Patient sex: M
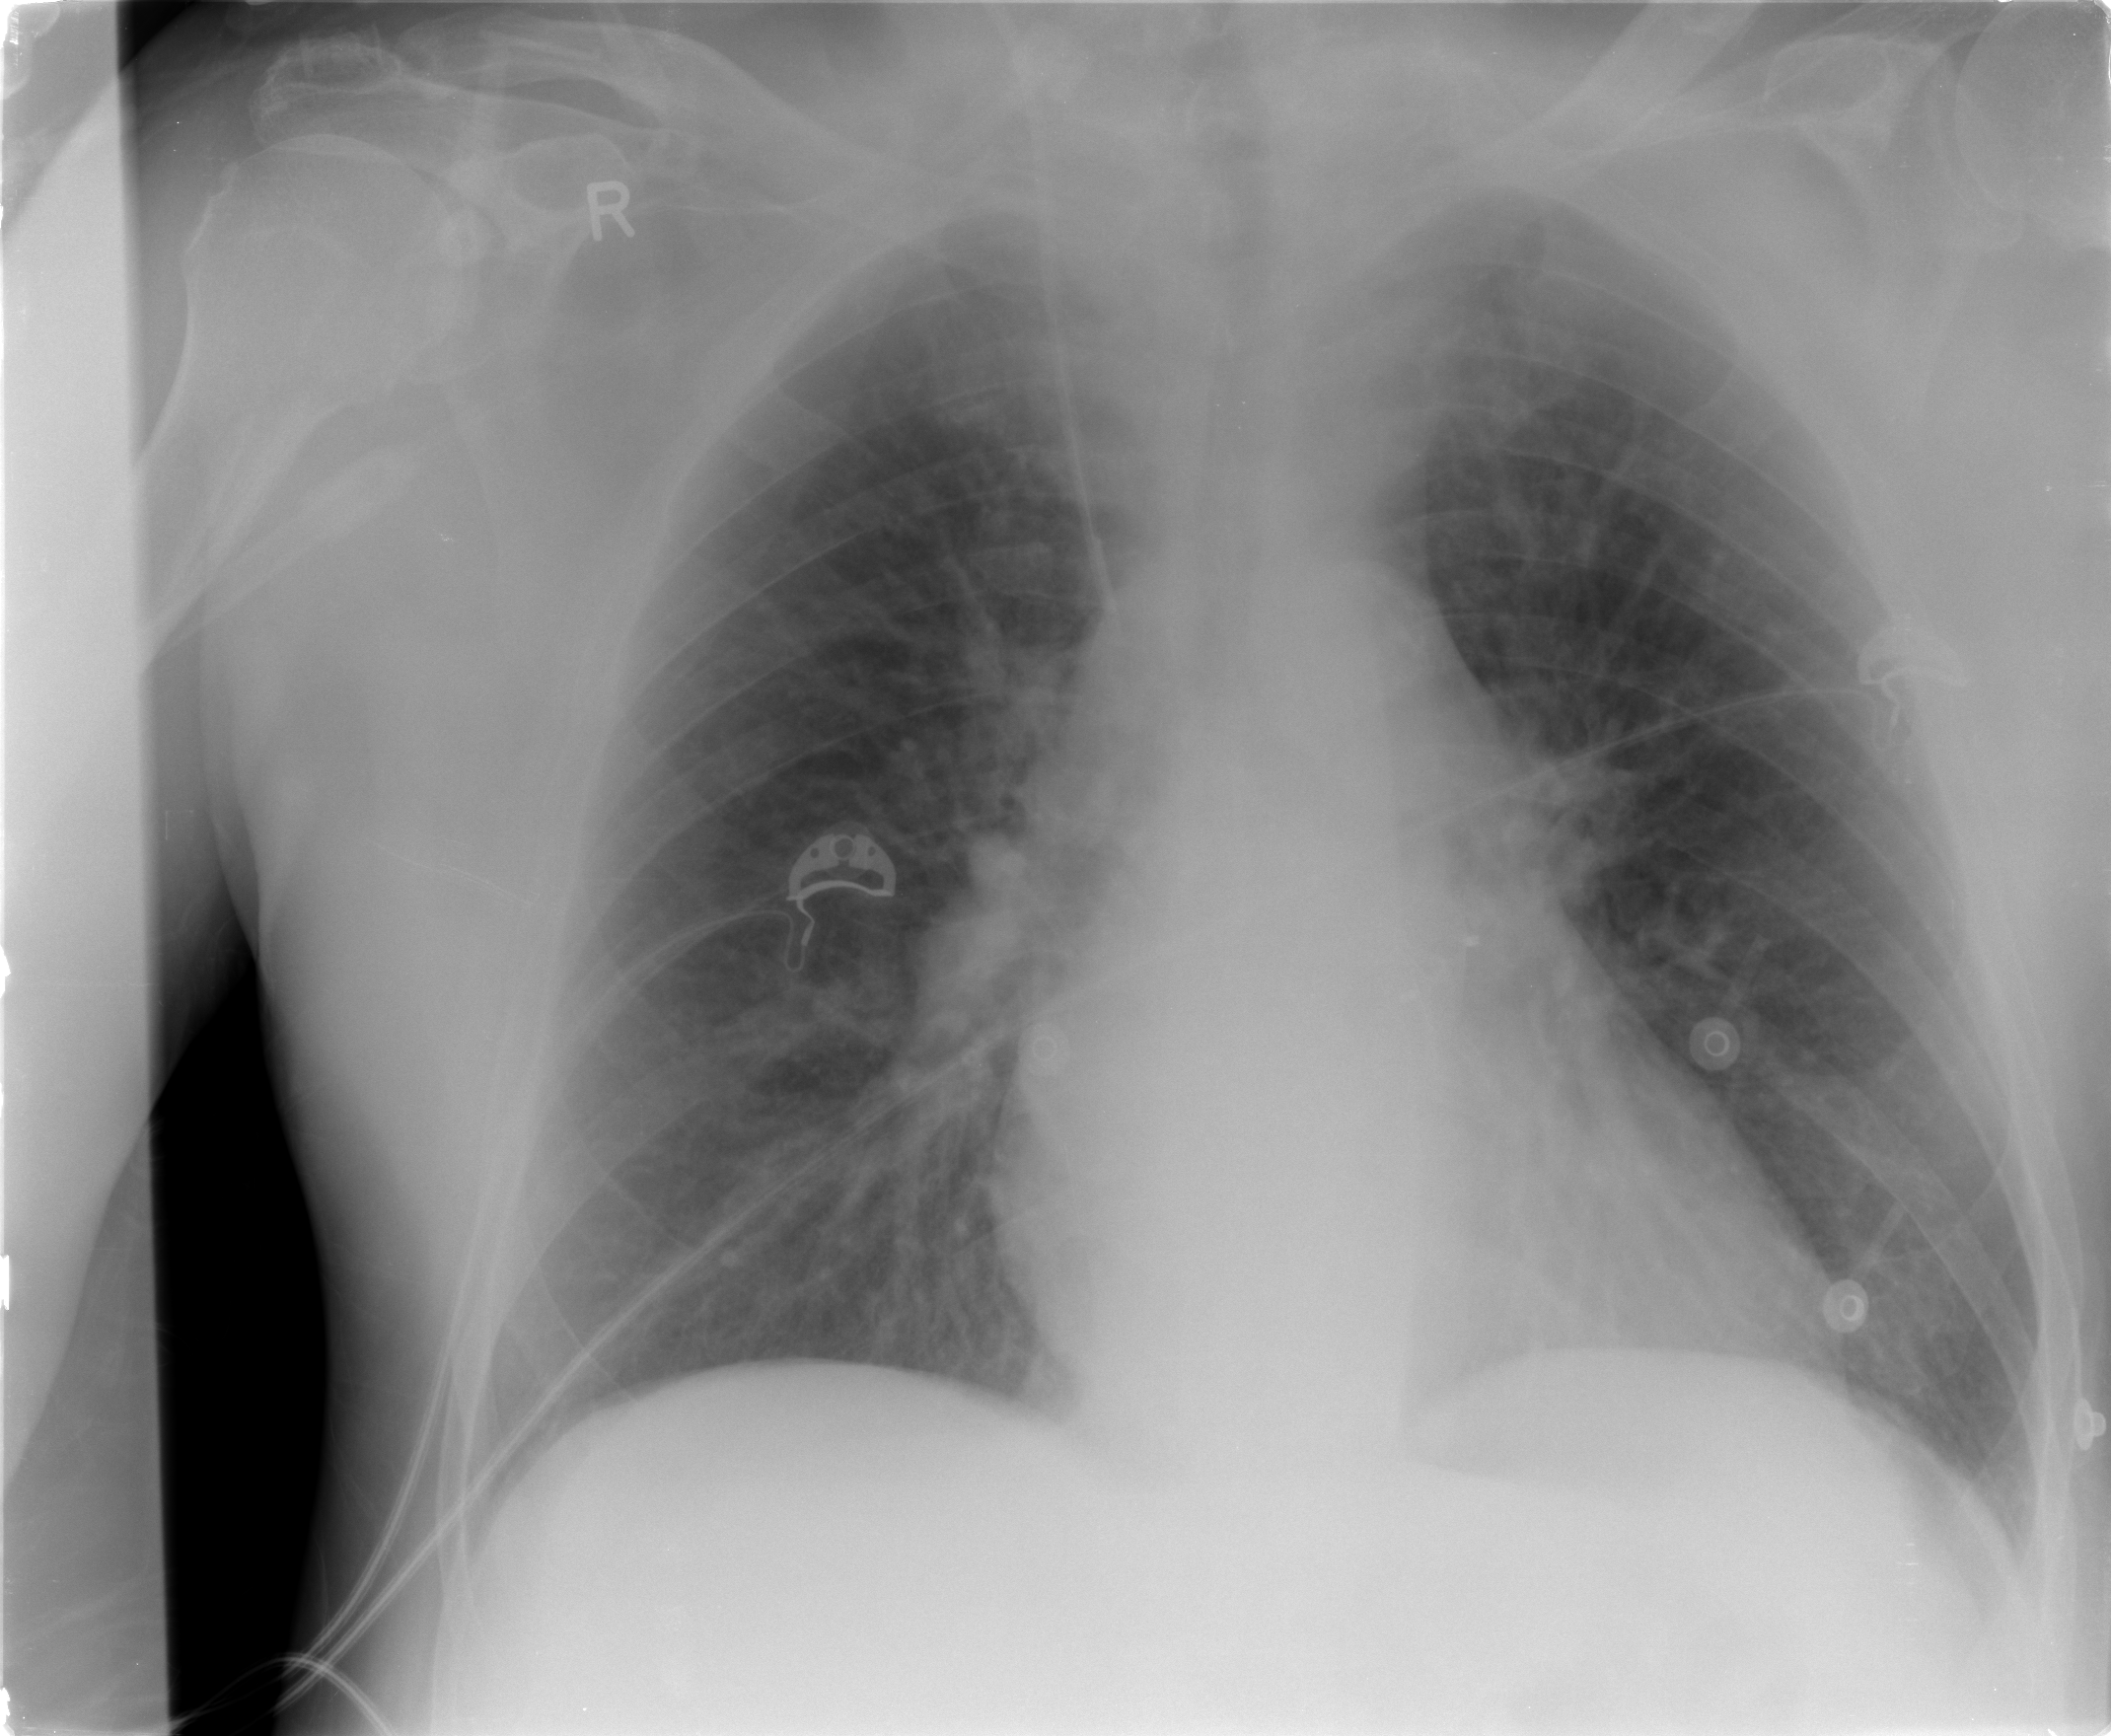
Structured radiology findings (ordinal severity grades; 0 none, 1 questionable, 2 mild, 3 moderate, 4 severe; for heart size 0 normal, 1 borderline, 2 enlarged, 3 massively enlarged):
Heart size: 0
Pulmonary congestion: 2
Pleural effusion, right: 0
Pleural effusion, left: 0
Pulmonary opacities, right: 0
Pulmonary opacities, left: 0
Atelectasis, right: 0
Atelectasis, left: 0